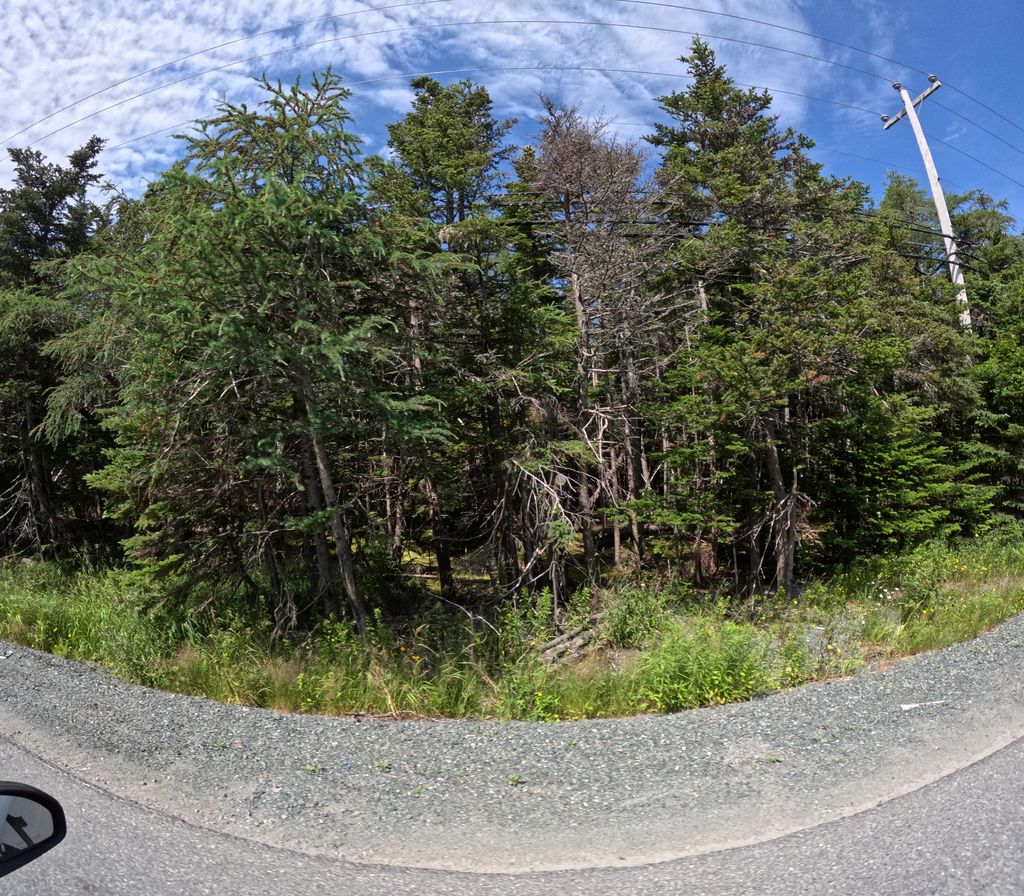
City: st_johns